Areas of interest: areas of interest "Park Square"
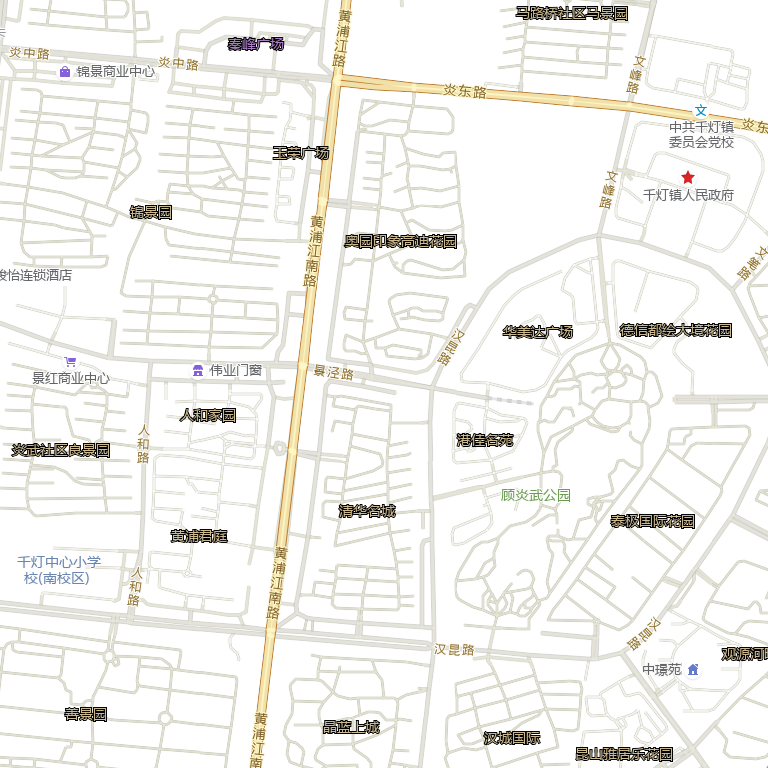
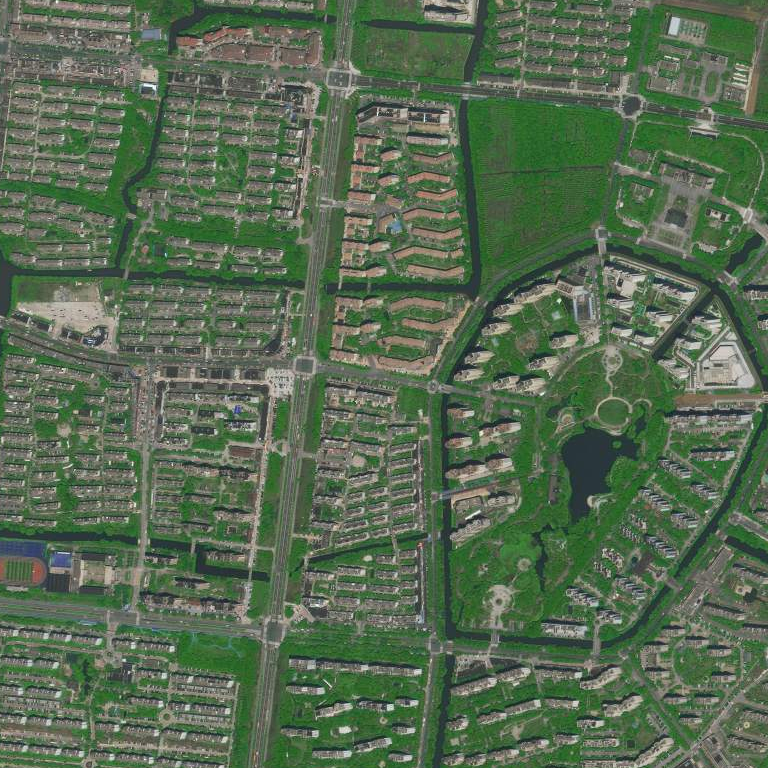